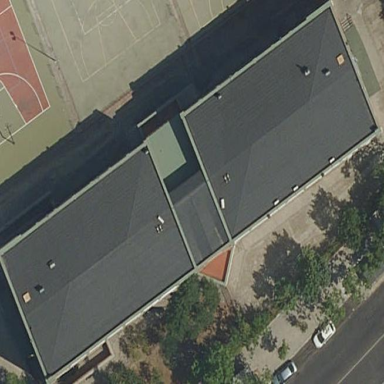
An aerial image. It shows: School building.